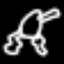
Label: frog